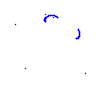
Particle: kaon